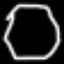
Label: octagon